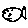
Label: fish